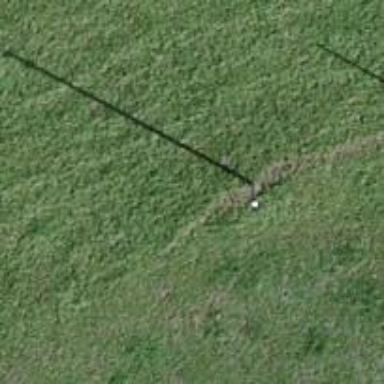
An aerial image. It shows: Power pole.